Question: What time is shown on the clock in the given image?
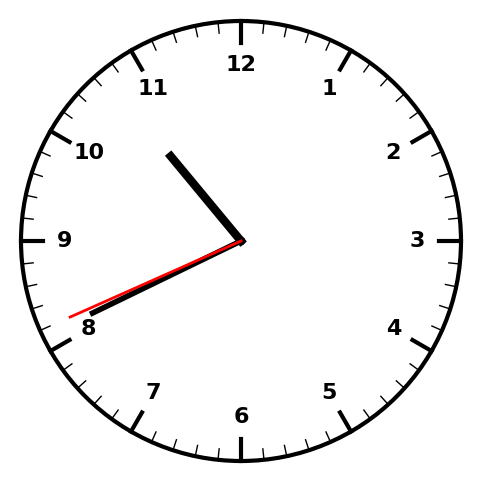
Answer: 10:40:41